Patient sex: F
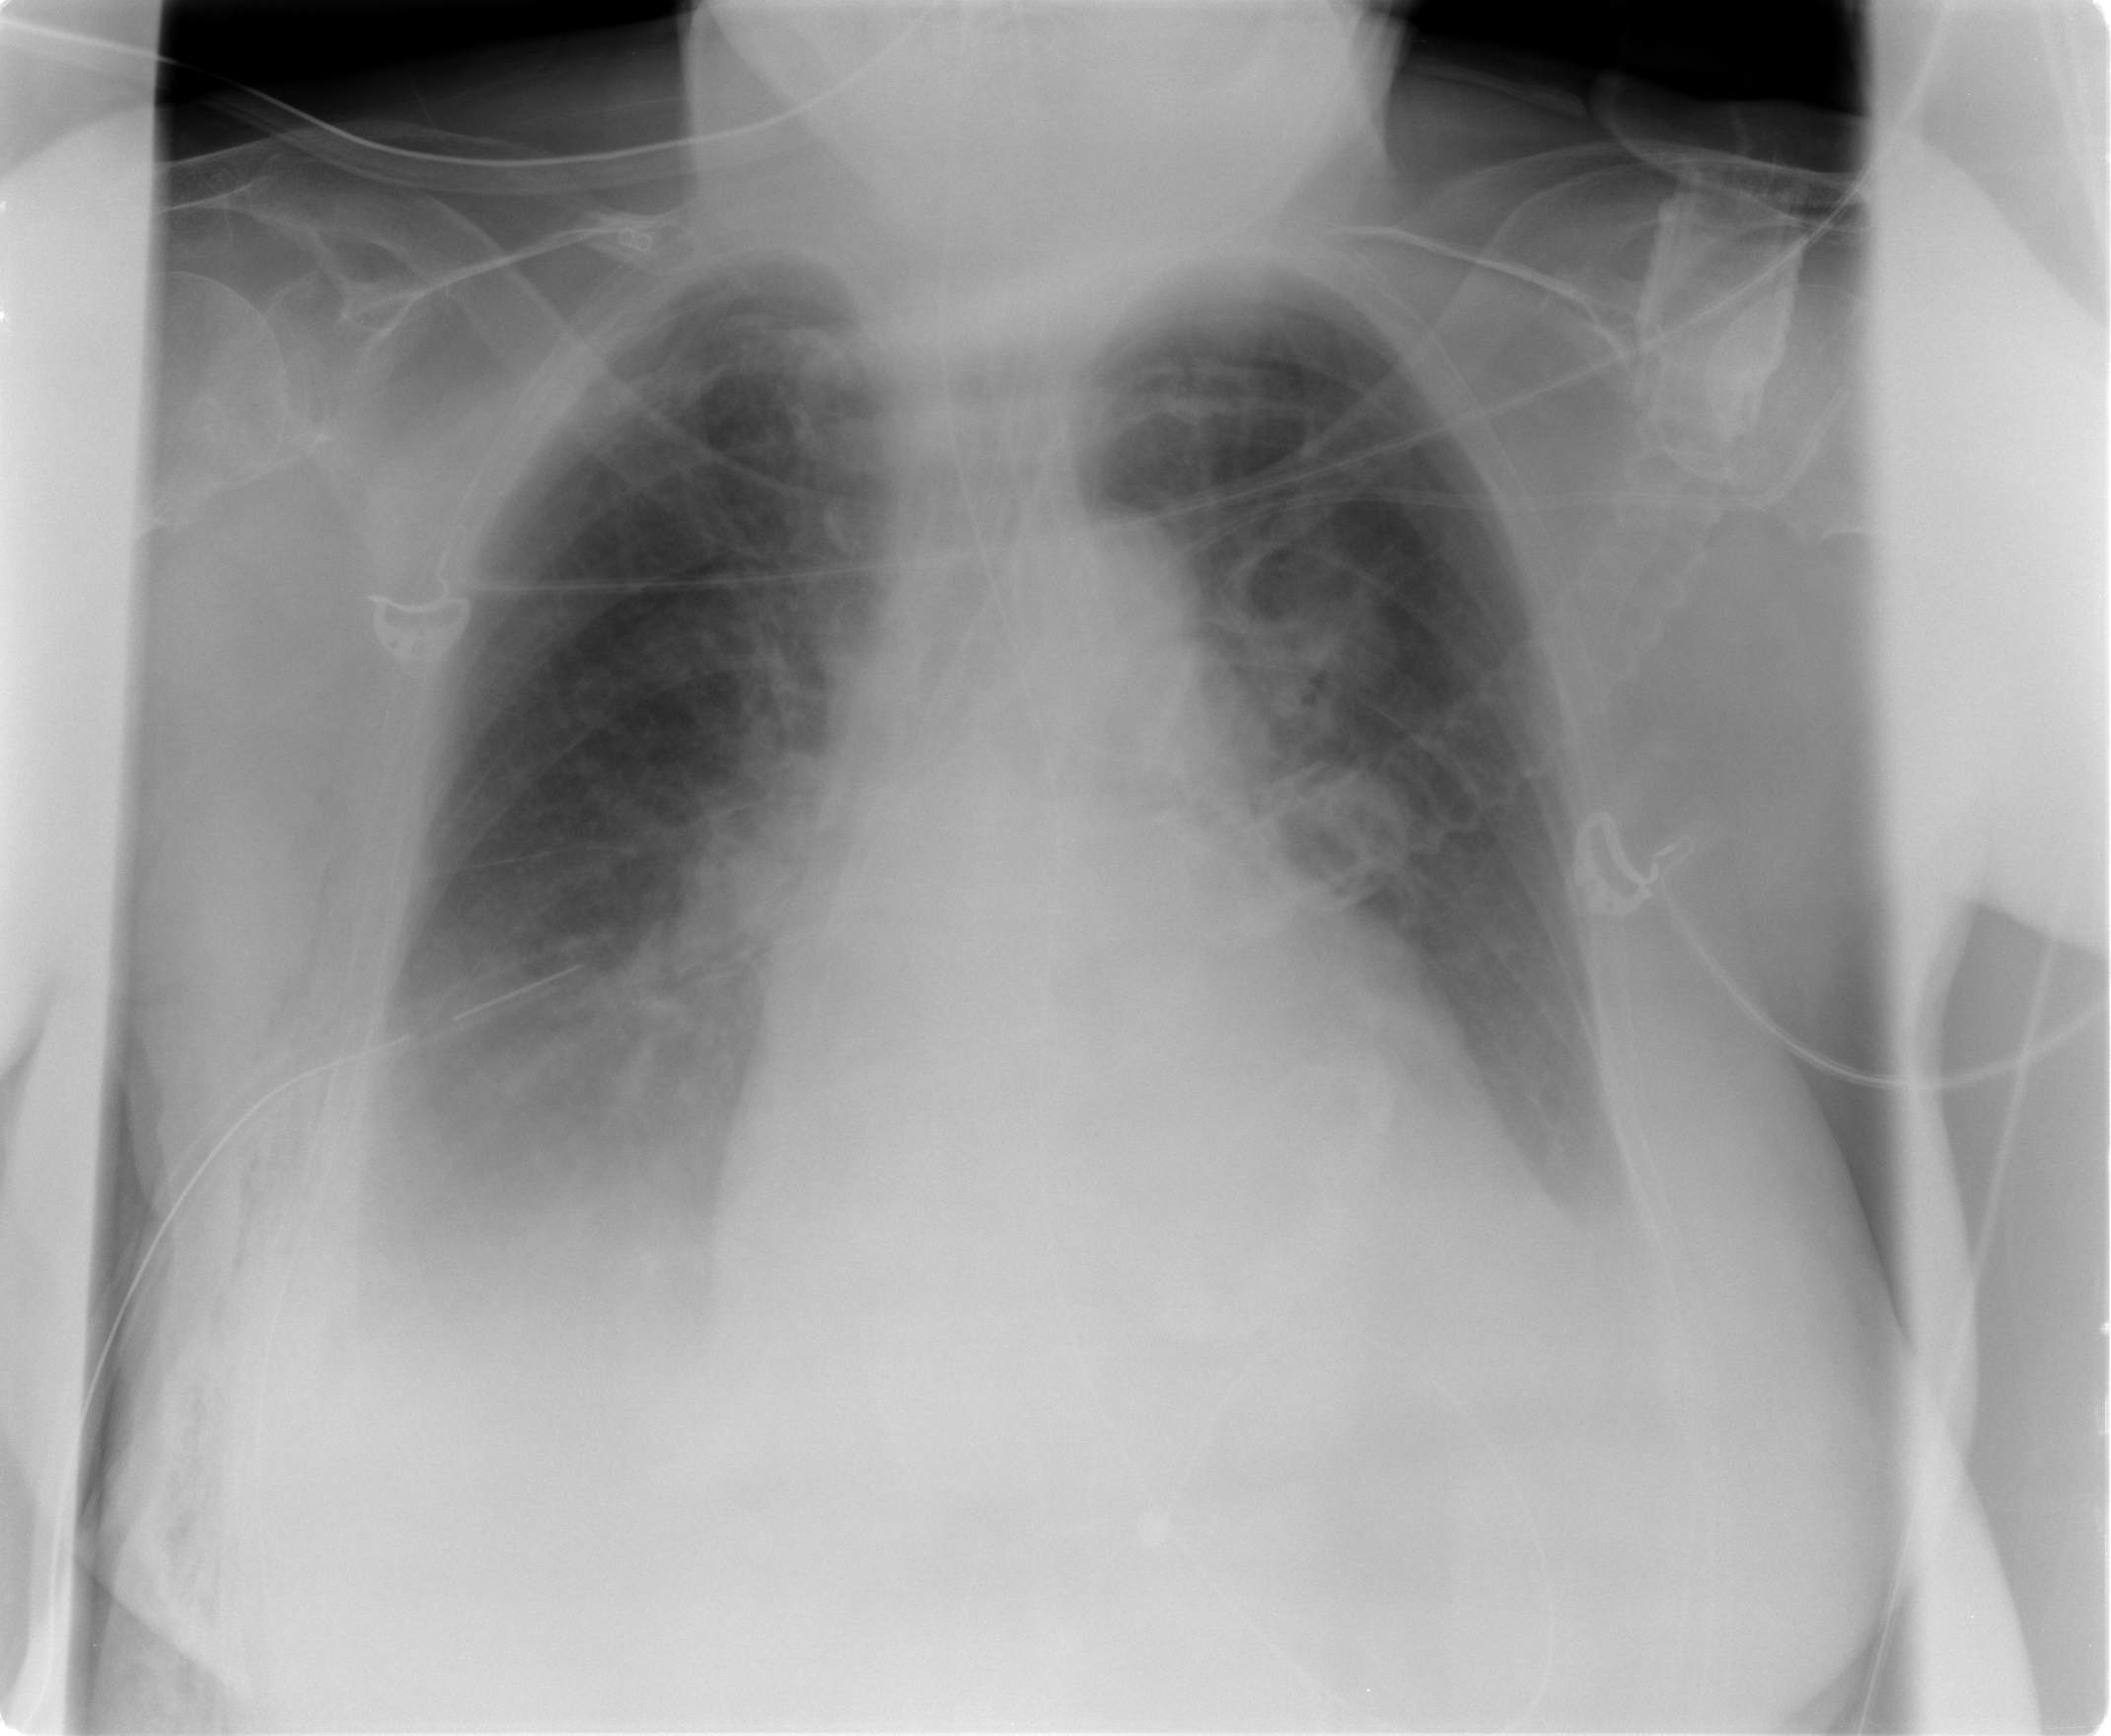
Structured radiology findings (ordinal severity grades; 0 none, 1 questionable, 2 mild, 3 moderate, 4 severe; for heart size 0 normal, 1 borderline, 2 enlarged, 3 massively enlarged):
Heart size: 2
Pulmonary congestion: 2
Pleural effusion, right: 2
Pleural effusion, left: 2
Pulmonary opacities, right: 0
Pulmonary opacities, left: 0
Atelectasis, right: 2
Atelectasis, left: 2